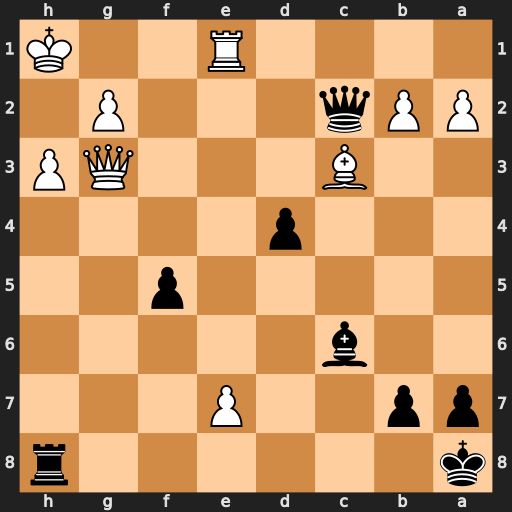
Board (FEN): k6r/pp2P3/2b5/5p2/3p4/2B3QP/PPq3P1/4R2K
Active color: b
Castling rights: -
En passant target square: -
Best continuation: dxc3 e8=R+ Rxe8 Rxe8+ Bxe8 Qc7 Qd1+ Kh2 Qd7